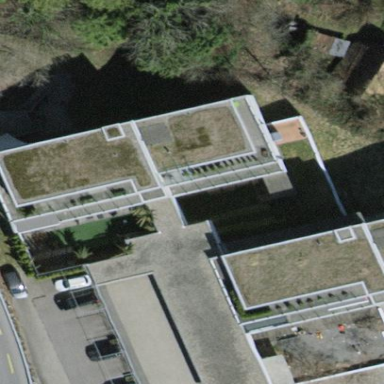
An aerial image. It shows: Residential building.